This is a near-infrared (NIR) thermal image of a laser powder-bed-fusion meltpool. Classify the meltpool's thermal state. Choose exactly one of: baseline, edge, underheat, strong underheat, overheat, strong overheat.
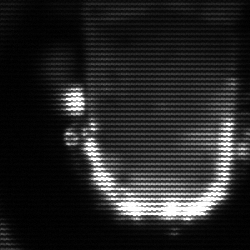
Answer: baseline